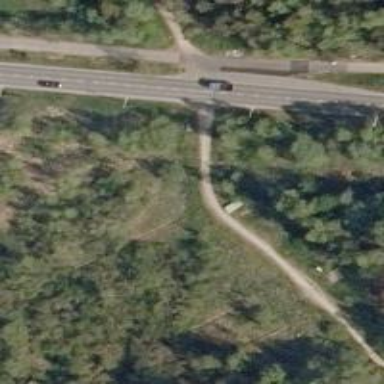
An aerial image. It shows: Cycleway.